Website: crate-barrel
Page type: receipt
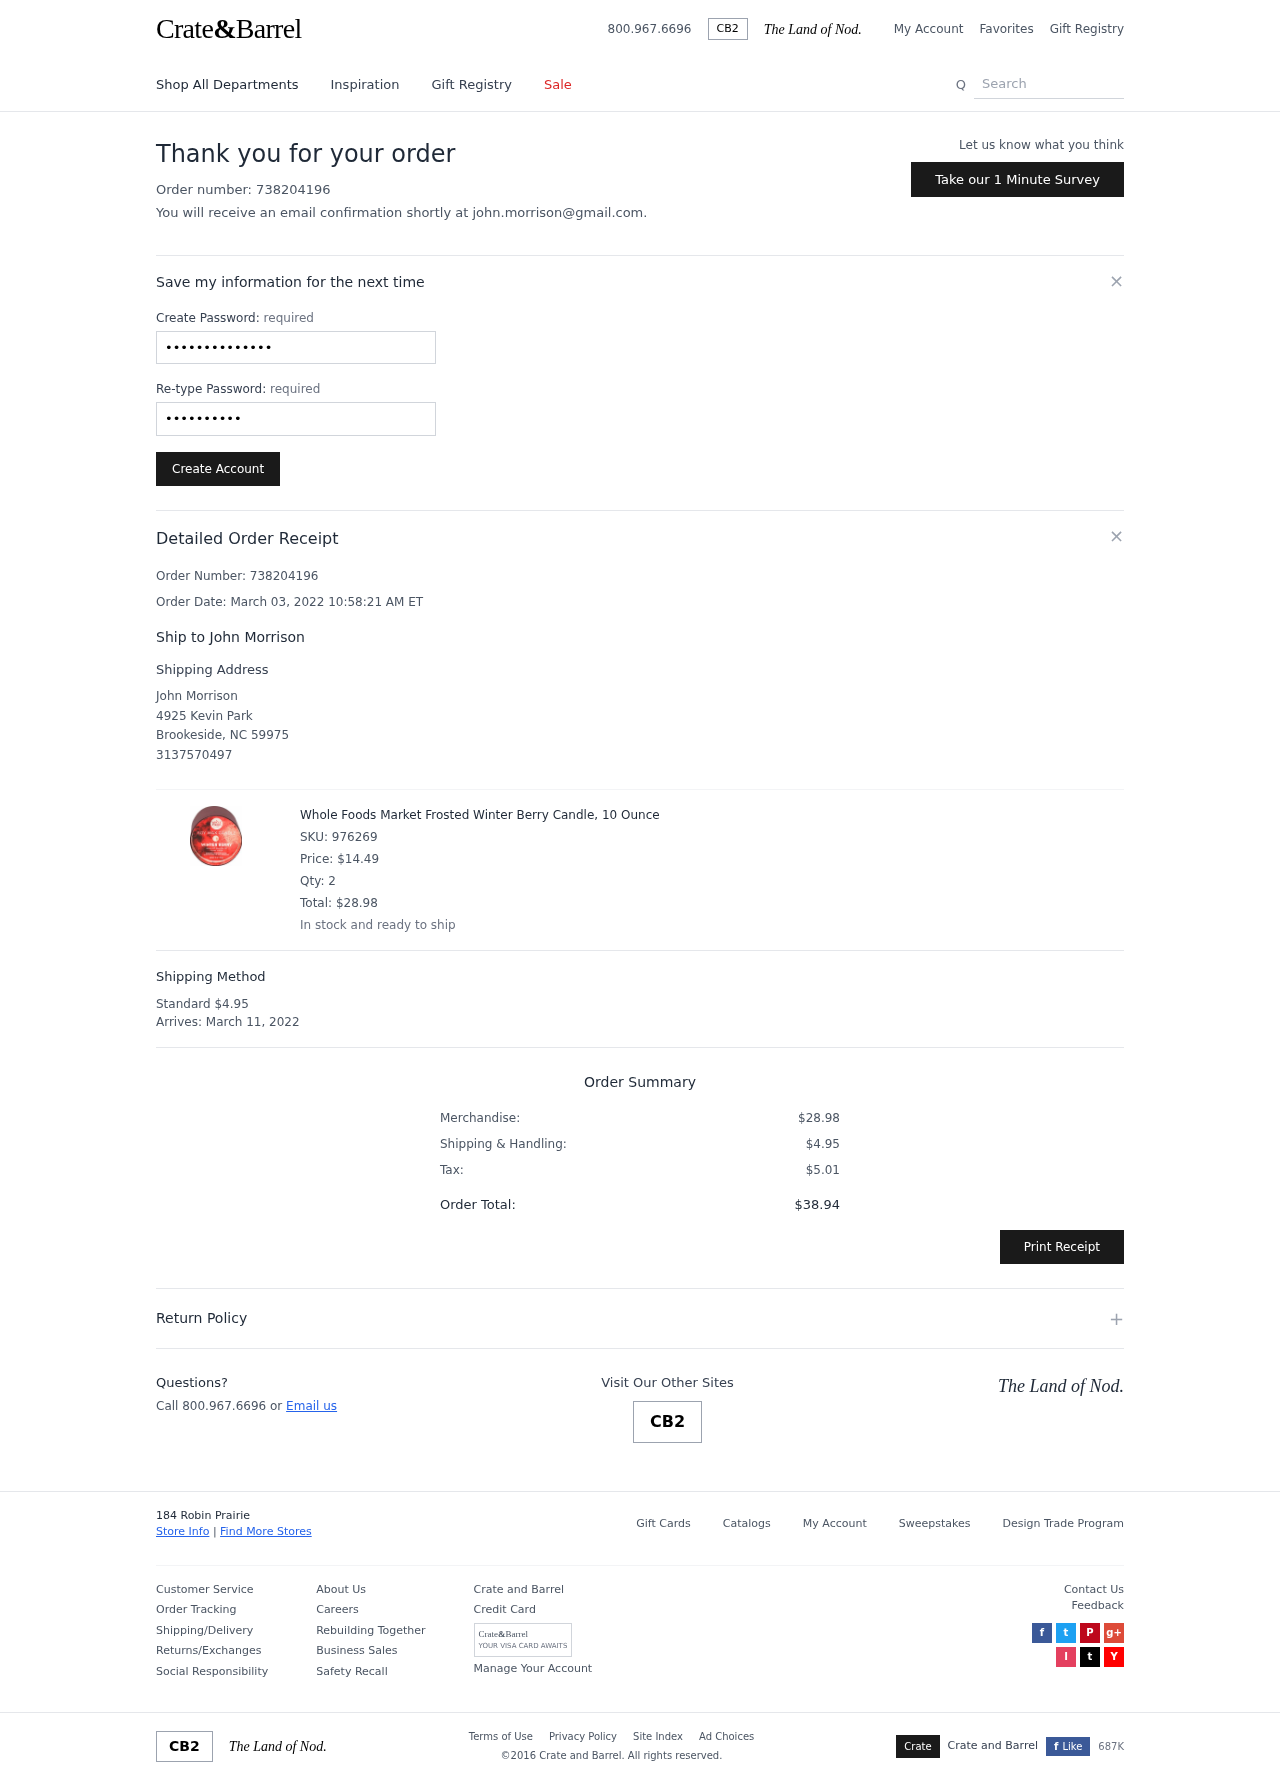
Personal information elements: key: PII_CITY
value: Brookeside
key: PII_EMAIL
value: john.morrison@gmail.com
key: PII_FULLNAME
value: John Morrison
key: PII_FULLNAME
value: Ship to John Morrison
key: PII_PHONE
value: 3137570497
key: PII_POSTCODE
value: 59975
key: PII_STATE_ABBR
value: NC
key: PII_STREET
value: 4925 Kevin Park
Product elements: key: PRODUCT1_NAME
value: Whole Foods Market Frosted Winter Berry Candle, 10 Ounce
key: PRODUCT1_PRICE
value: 14.49
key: PRODUCT1_QUANTITY
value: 2
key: PRODUCT1_SKU
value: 976269
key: PRODUCT1_TOTAL
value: $28.98
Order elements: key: ORDER_ID
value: Order Number: 738204196
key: ORDER_ID
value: Order number: 738204196
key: ORDER_DATE
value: Order Date: March 03, 2022 10:58:21 AM ET
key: ORDER_SHIPPING_COST
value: $4.95
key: ORDER_DELIVERY_DATE
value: March 11, 2022
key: ORDER_SUBTOTAL
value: $28.98
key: ORDER_TAX
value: $5.01
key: ORDER_TOTAL
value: $38.94
Search elements: key: HEADER_SEARCH
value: Search